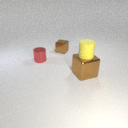
large brown metal cube below small yellow rubber cylinder